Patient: sex M, age 68
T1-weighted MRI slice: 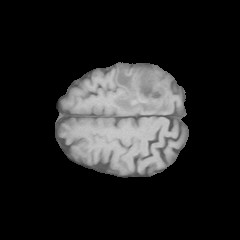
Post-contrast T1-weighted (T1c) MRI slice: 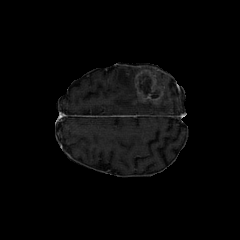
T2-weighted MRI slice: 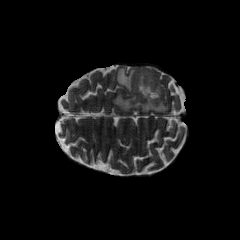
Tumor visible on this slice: yes
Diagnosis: Glioblastoma, IDH-wildtype
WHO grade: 4